Question: I have created a horizontal recyclerview list. below is the image I have attached.
problem is that I have to change bulb state when everytime user clicked that row from off state to on state and on state to off state.
How do I implement this logic? please help me to find out the solution.

'''
public void onClick(View view, int position) {
//toast("clicked" + position );
if (!lightClicked){
ImageView lightPopUp = view.findViewById(R.id.row_light_thumbnail);
DrawableCompat.setTint(lightPopUp.getDrawable().mutate(), ContextCompat.getColor(getContext(), R.color.white));
//toast("light on");
lightClicked = true;
}else {
ImageView lightPopUp = view.findViewById(R.id.row_light_thumbnail);
//toast("light off");
DrawableCompat.setTint(lightPopUp.getDrawable().mutate(), ContextCompat.getColor(getContext(), R.color.colorAccent));
lightClicked = false;
}
//View view1 = mLayoutManager.findViewByPosition(position);
}
'''
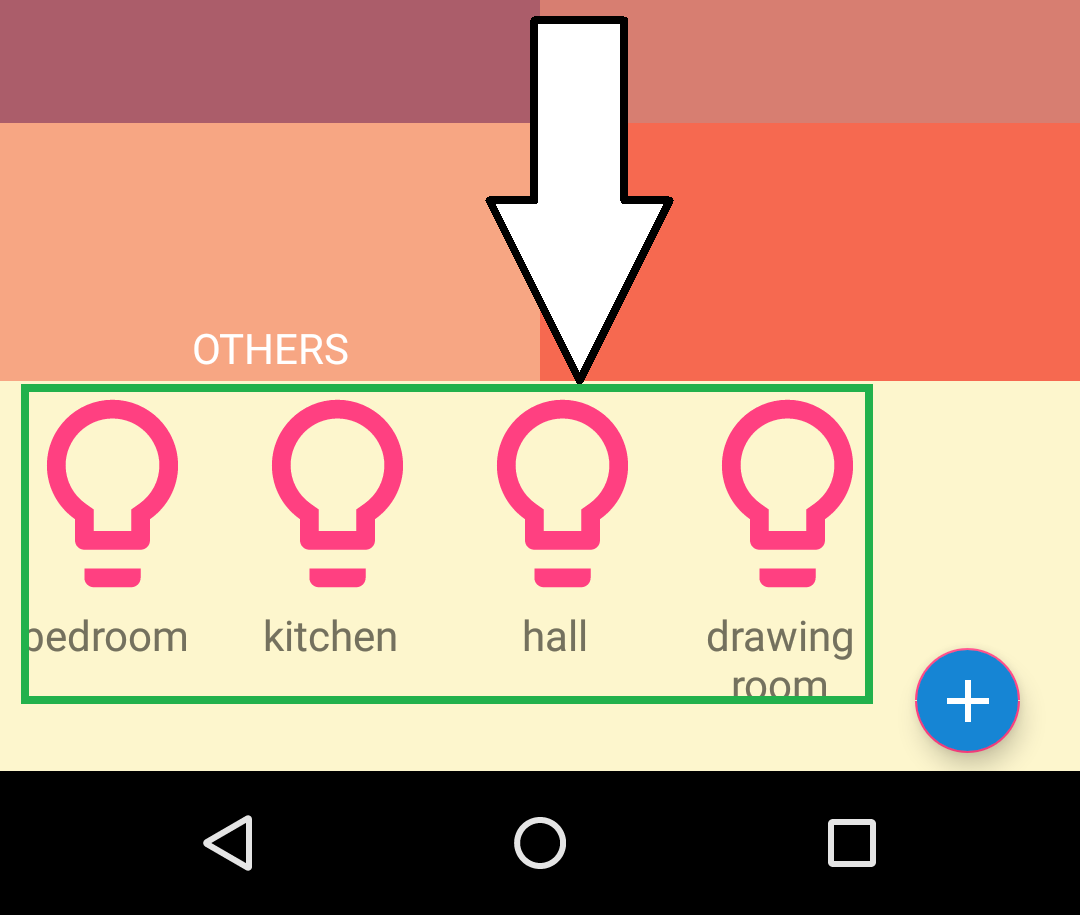
Answer: Dont directly do this change as the recycler view's cells are reused and it wont work as expected, so instead apply the change in the list you are using. You can add a boolean variable in the model class of the list you use to populate the recycler view, and than on its click you can change the boolean's value and call notifydatasetchange on the adapter, and in bind view you should keep an If else condition based on that boolean for the Bulb's image
ie. if true set one image if false set another